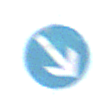
Verkehrszeichen: VorgeschriebeneVorbeifahrtRechts
Umgebung: Outdoor, Nature
Tageszeit: Midday
Wetter: PartlyCloudy
Licht: Natural
Jahreszeit: NotSpecified
Kontrast: LowContrast